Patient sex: M
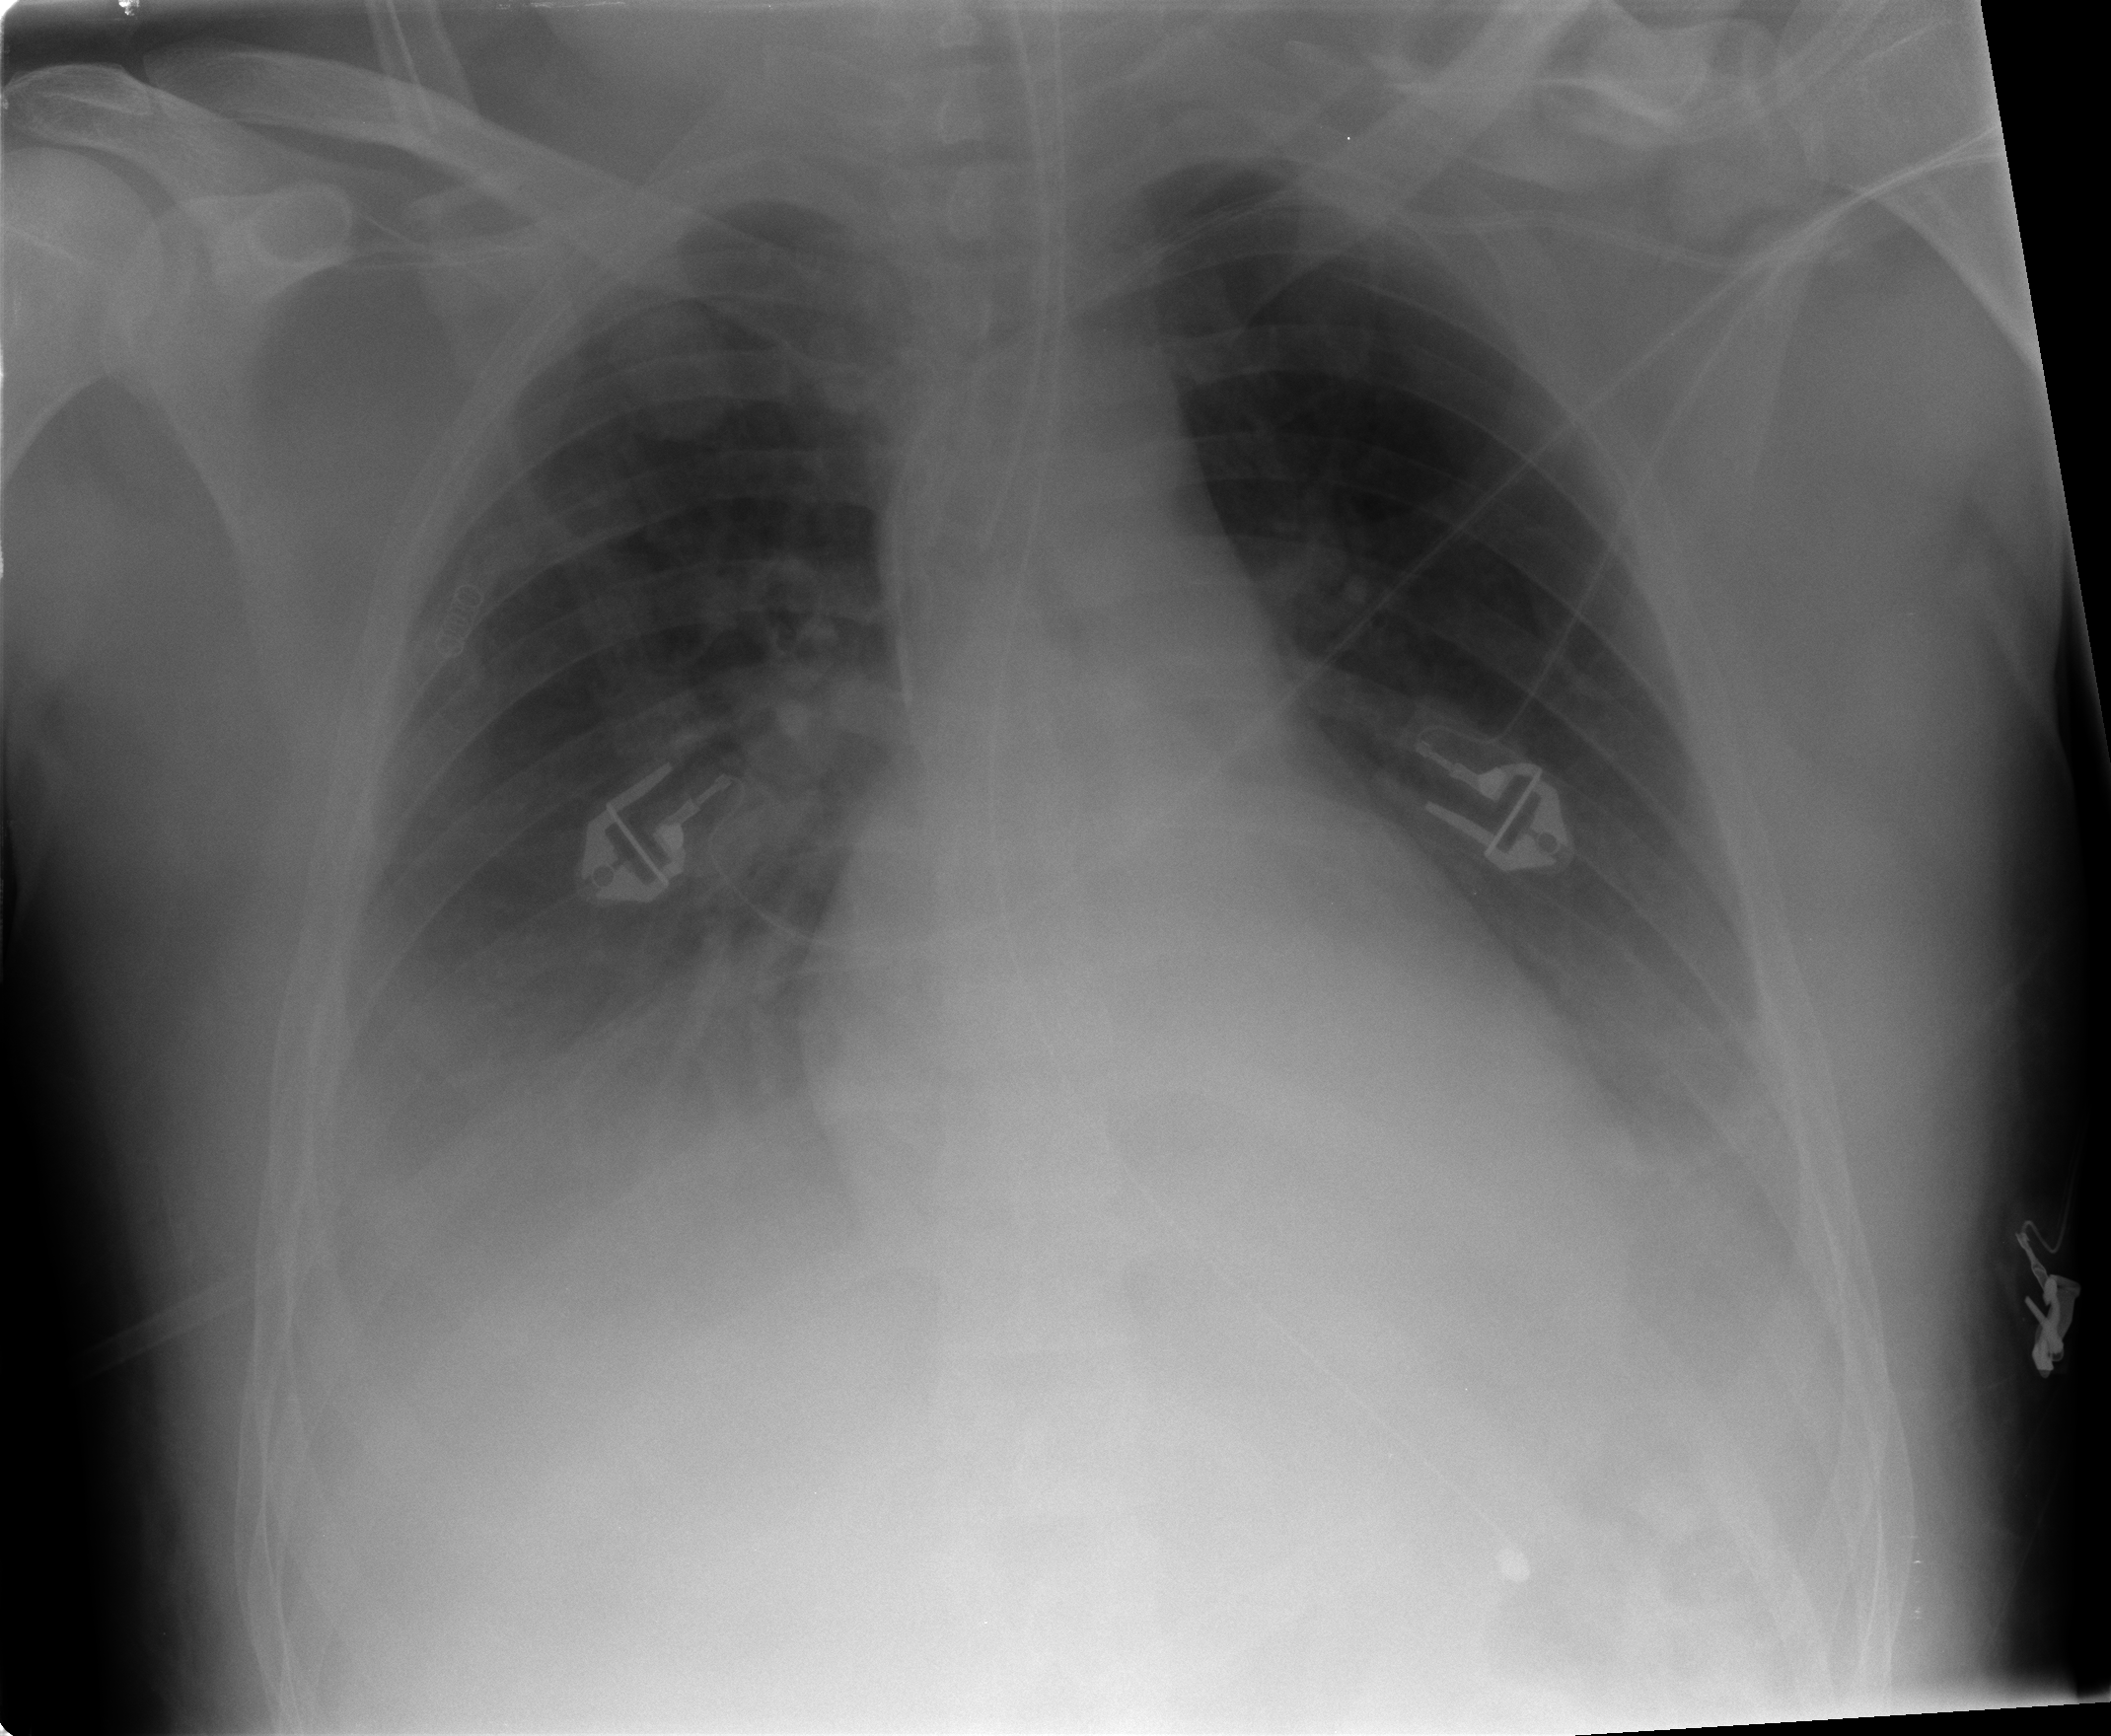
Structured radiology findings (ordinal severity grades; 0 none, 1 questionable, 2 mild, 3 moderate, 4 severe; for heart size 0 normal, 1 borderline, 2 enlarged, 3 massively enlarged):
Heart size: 0
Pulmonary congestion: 1
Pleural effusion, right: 3
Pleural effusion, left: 3
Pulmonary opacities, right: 0
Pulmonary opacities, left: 0
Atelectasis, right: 2
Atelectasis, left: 2